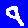
Digit: 9